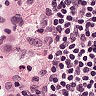
Metastatic tissue present: no